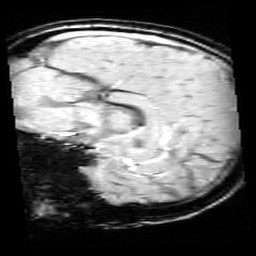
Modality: SWI
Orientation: sagittal
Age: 9
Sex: female
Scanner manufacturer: siemens
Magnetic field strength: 3 T
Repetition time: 0.027 s
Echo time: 0.02 s